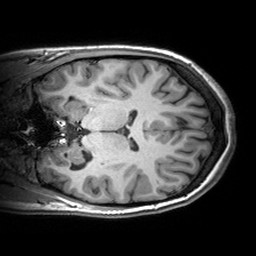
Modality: T1w
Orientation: coronal
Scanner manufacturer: siemens
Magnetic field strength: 3 T
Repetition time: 2.53 s
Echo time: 0.00299 s